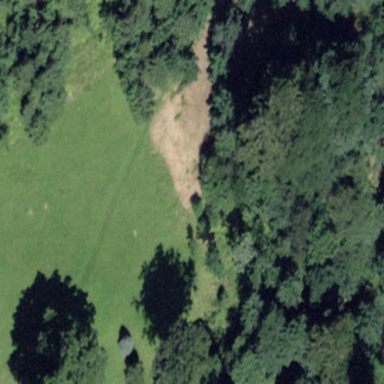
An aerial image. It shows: Beautiful meadow.